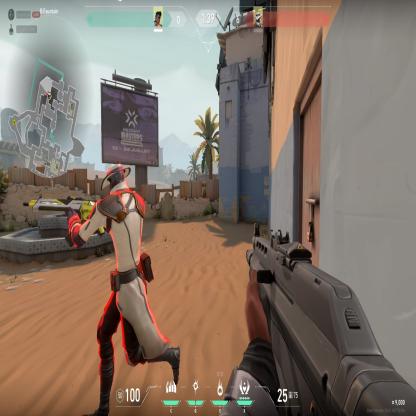
Label: enemy